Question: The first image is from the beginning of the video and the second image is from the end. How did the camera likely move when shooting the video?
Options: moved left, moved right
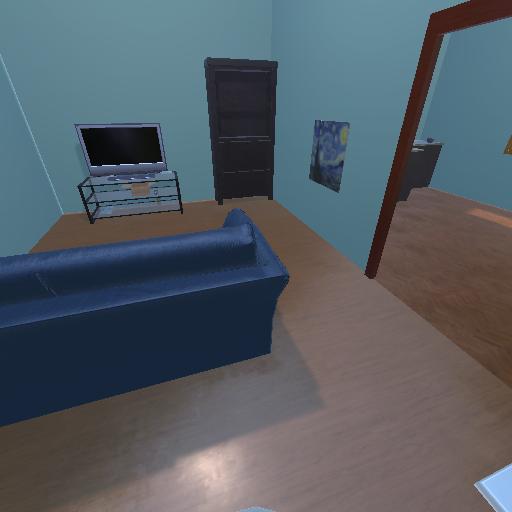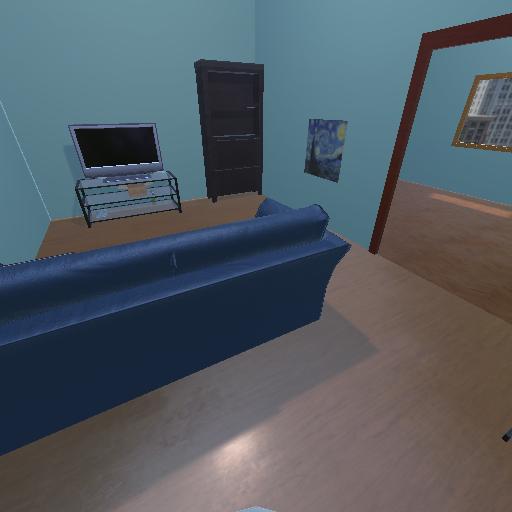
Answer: moved left